Question: I want to track the input from a button and display it on the screen. For example I have a basic layout that has 4 buttons and a text view. the text view starts at 10 and each button changes the value of 10 by + or - 1, and + or - 5. I want a text view to show the changes on screen. I already have a text view for the 10 that does change as the buttons are pressed but I want another textview to show what buttons have been pressed already. I have no idea how to start this and need some input.
'''
@Override public void onClick(View v)
{ String text = ((Button)v).getText().toString();
btnPressedTV.append(text);
'''
This is the code that i put in, given by codemagic. I want the new textview to show the history of the values that 20 was. for example if the textview that is 20 changes to 18, then 15, then 22, then 45 I want the btnPressedTV to show those values.
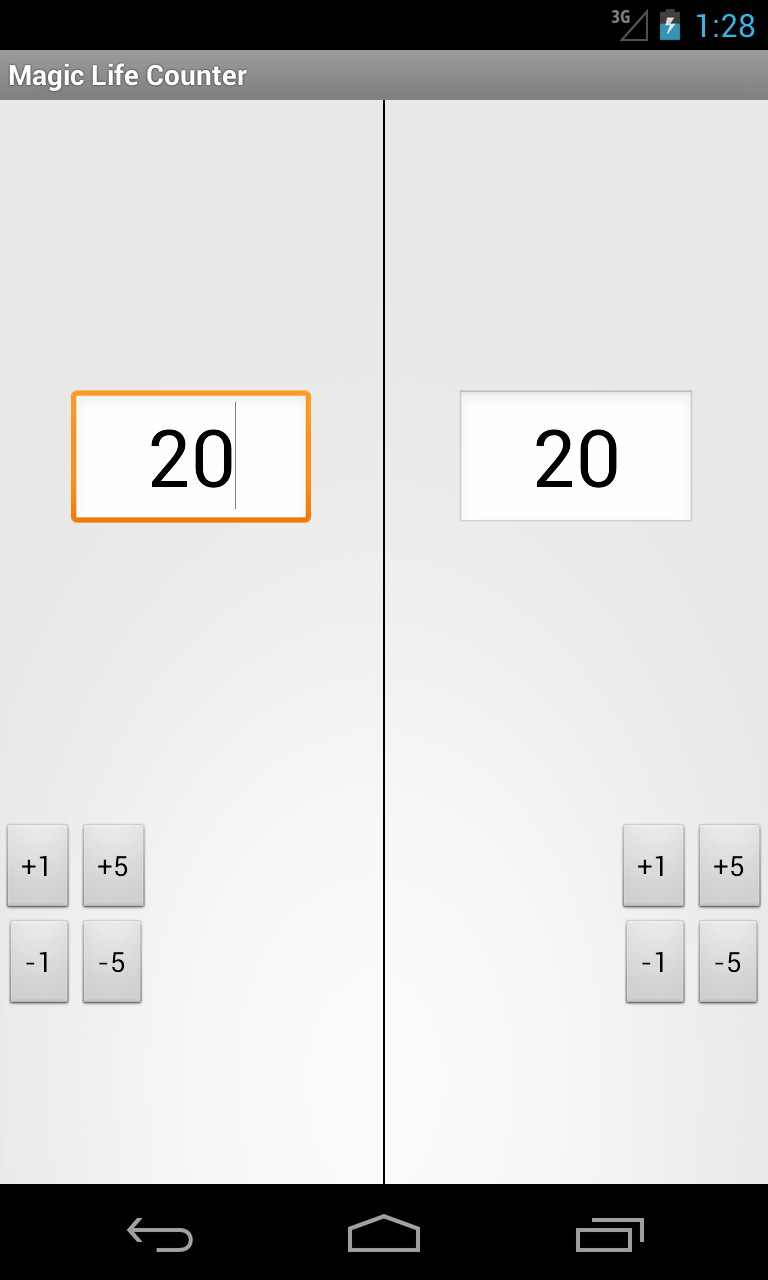
Answer: > I want another textview to show what buttons have been pressed already
This is a rather unclear question which makes it hard to answer. However, if you want the name of the 'Button' pressed then you simply create your other 'TextView', say 'btnPressedTV' then use the 'getText()' method in your 'onClick()' to display the 'Button' clicked.
'''
@Override
public void onClick(View v)
{
String text = ((Button)v).getText().toString(); // cast the View to a Button and get the text
btnPressedTV.append(text); // insert whatever formatting you want
}
'''